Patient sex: F
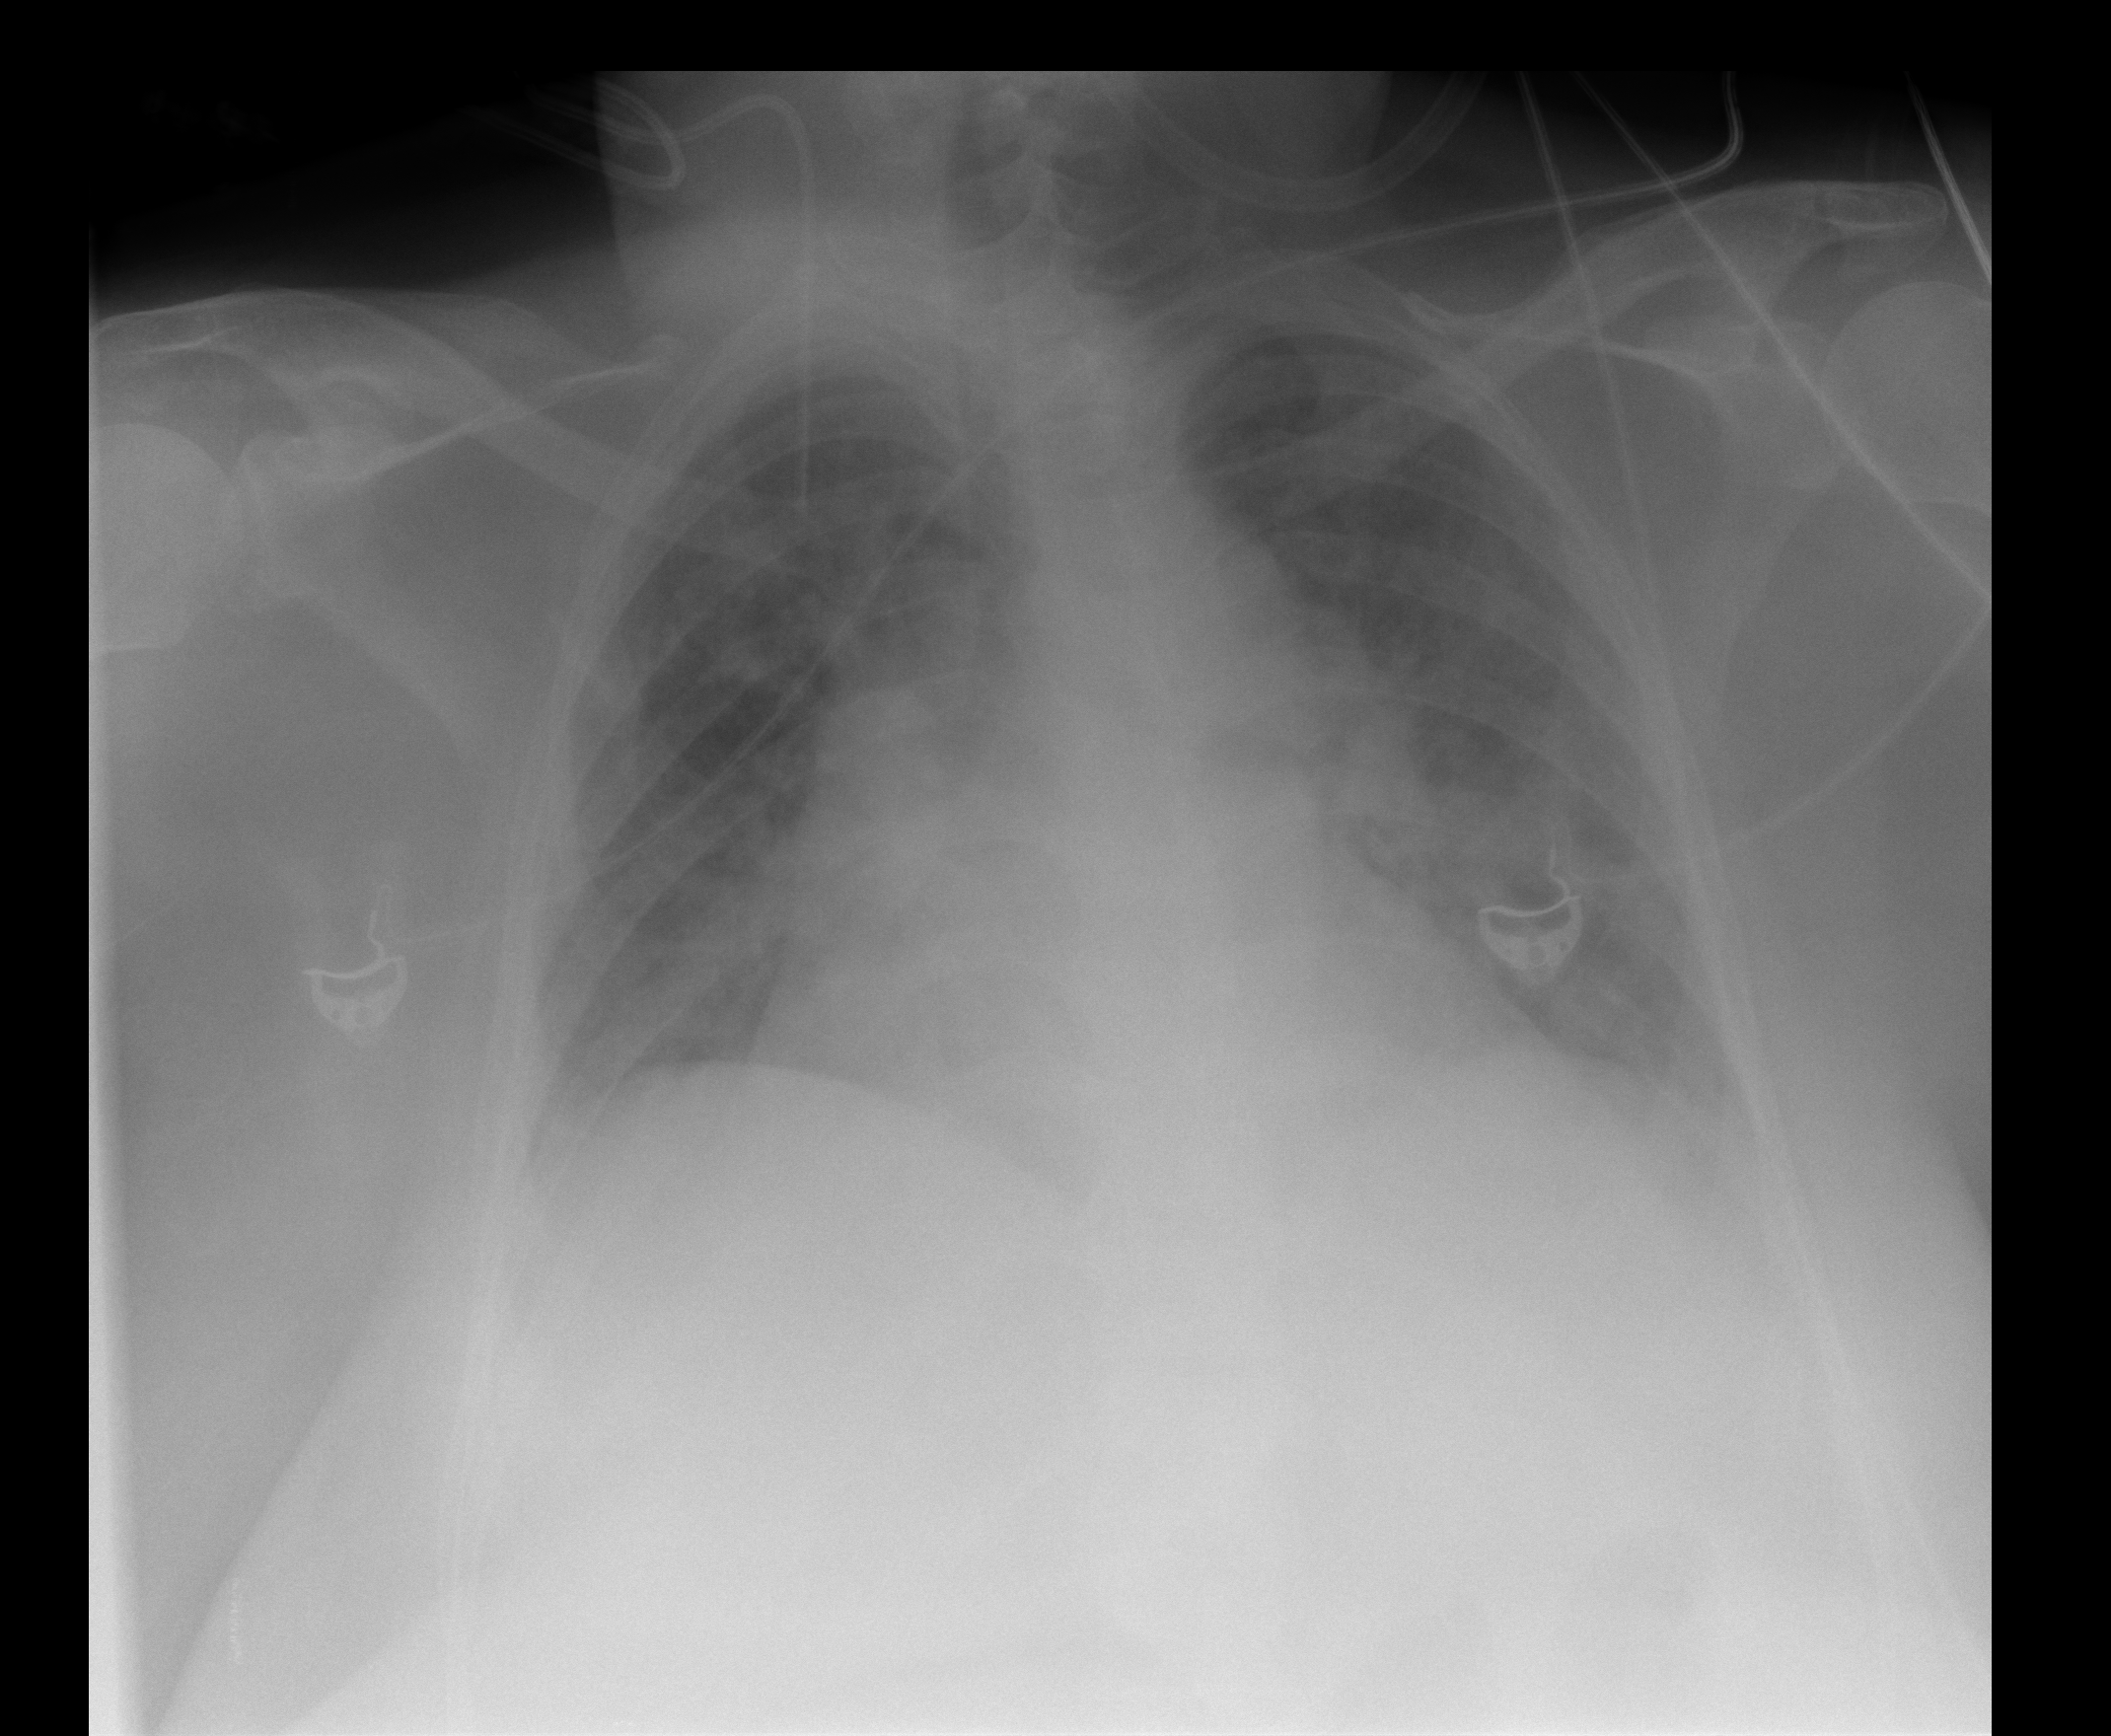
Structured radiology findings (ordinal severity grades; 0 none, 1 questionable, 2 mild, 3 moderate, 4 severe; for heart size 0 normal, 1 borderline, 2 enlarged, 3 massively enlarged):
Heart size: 2
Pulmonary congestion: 2
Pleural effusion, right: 2
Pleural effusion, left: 2
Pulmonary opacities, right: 2
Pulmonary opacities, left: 2
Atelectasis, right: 2
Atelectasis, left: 2